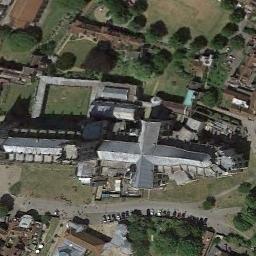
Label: church